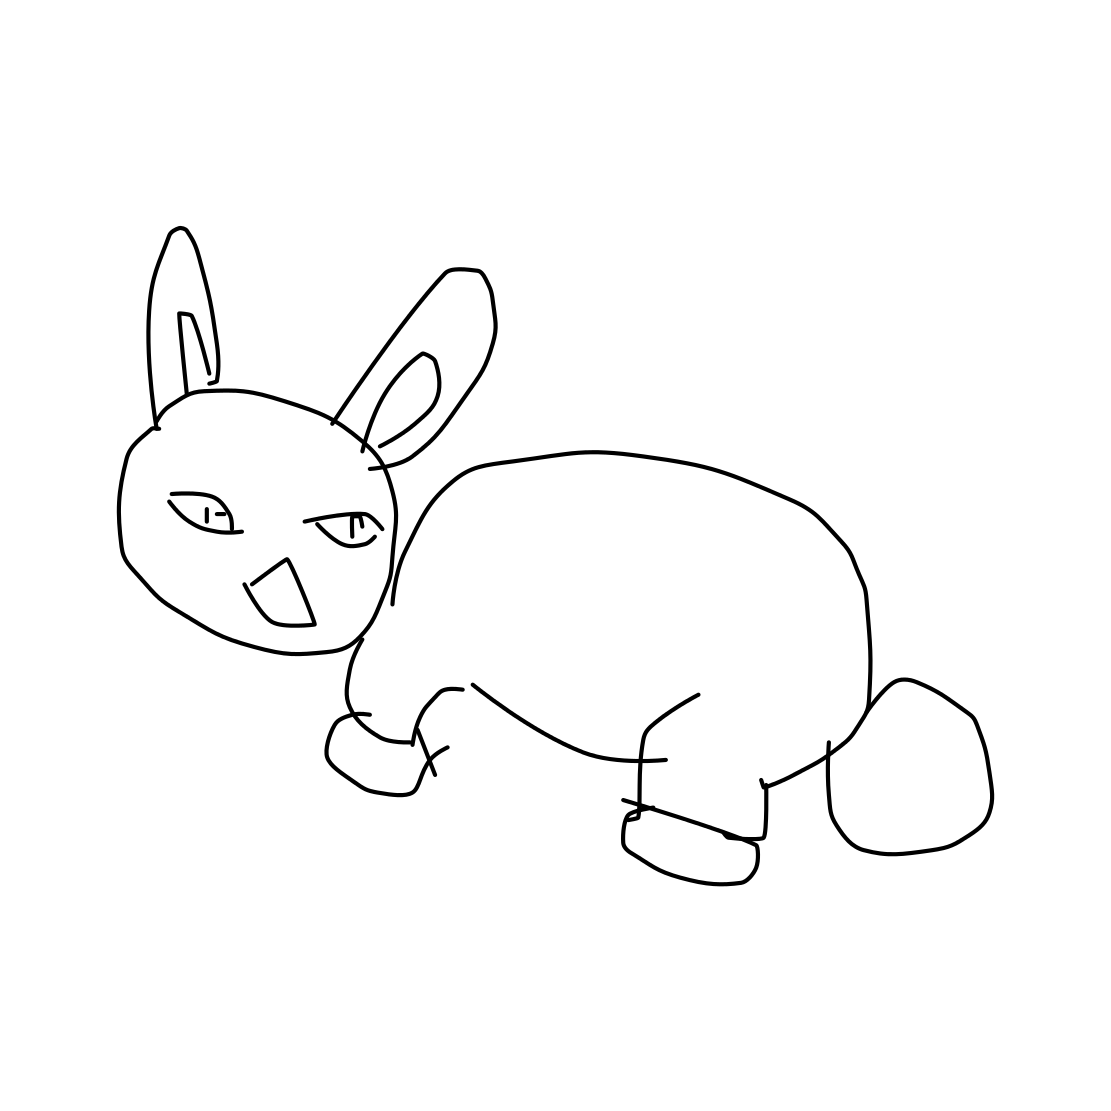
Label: rabbit